Interaction volume radius: 10 \u00c5
Interaction volume height: 10 \u00c5
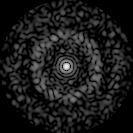
Disorder parameter: 0.824